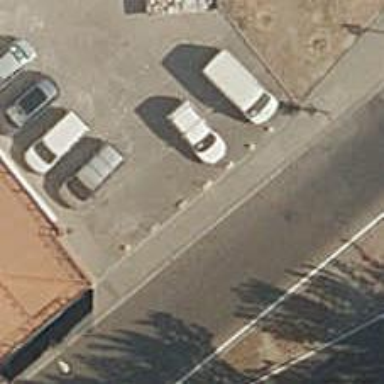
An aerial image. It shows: Bus stop with platform for public transport.